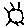
Label: sun